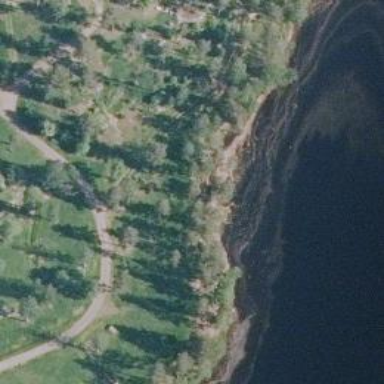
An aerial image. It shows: Hole for both golf and disc golf.